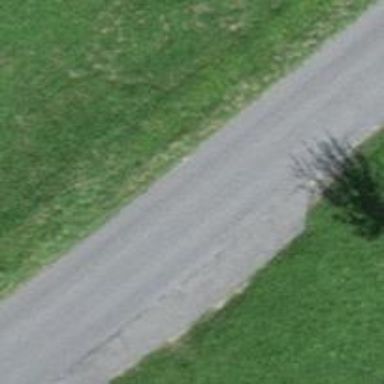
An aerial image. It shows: Passing place on the road.